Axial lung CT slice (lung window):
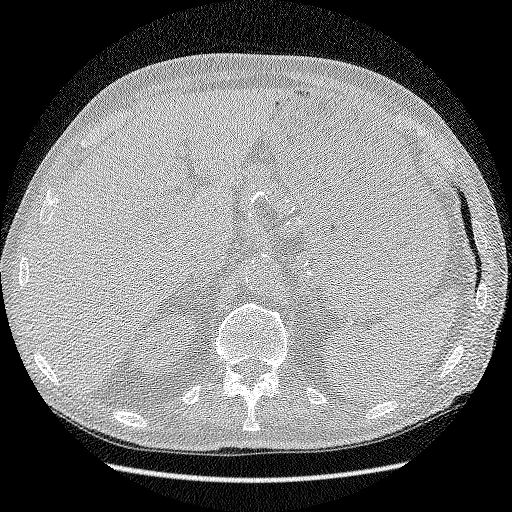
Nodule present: no